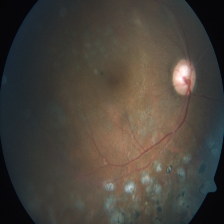
Diabetic retinopathy grade: Severe